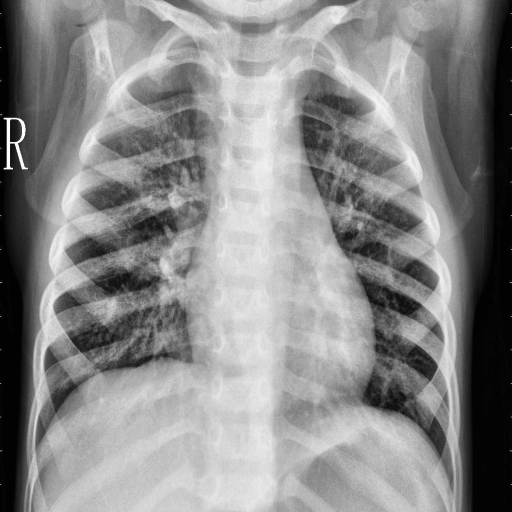
Finding: PNEUMONIA